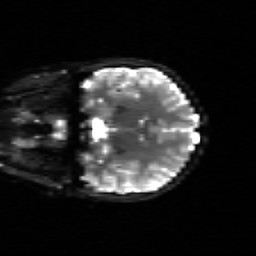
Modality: sbref
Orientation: coronal
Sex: female
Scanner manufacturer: siemens
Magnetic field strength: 3 T
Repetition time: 5 s
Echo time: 0.071 s